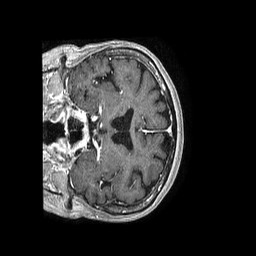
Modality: T1w
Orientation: coronal
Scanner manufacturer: philips
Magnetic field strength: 1.5 T
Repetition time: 0.007674 s
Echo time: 0.003561 s